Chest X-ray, PA view. Patient: 57 years old, sex M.
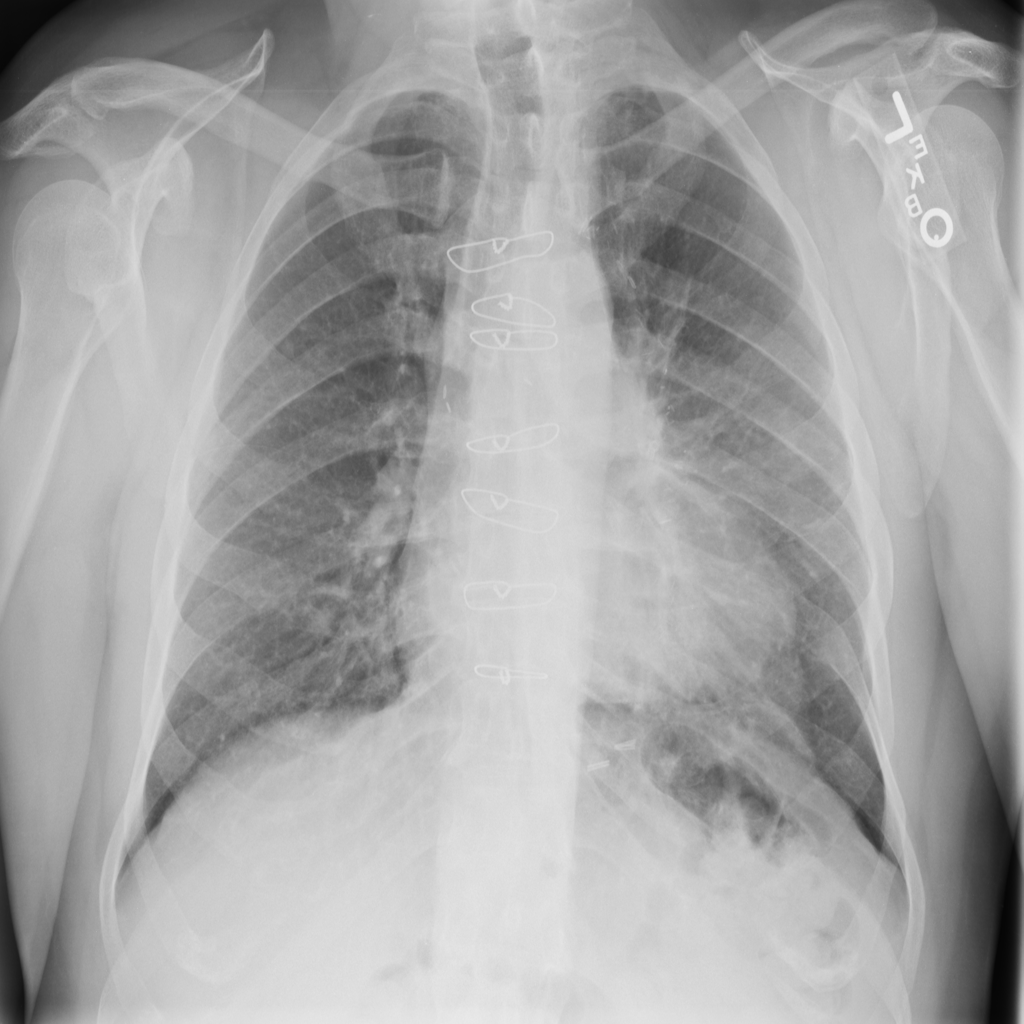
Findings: Fibrosis